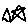
Label: star